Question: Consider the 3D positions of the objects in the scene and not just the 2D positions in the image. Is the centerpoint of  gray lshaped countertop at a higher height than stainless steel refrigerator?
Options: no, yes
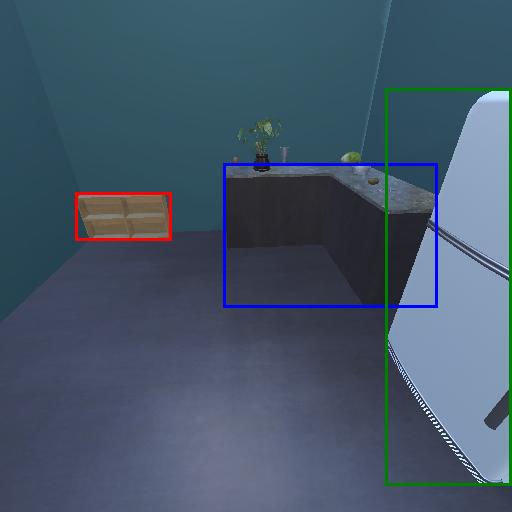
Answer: no